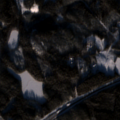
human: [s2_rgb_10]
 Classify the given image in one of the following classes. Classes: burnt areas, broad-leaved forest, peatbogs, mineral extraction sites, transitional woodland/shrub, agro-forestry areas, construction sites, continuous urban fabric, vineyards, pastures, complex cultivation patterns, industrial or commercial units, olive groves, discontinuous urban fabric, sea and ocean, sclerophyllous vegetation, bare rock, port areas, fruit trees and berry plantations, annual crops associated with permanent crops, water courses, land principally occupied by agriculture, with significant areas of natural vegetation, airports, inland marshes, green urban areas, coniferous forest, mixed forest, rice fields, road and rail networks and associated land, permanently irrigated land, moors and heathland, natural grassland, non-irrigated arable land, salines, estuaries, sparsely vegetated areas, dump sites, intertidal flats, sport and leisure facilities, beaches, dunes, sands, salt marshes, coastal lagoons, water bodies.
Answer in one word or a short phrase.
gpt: coniferous forest, mixed forest